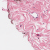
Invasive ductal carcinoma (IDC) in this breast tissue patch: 0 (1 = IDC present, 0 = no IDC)